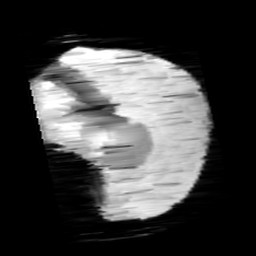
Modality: minIP
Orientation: sagittal
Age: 11
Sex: male
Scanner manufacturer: siemens
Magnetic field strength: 3 T
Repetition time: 0.027 s
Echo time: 0.02 s